Interaction volume radius: 5 \u00c5
Interaction volume height: 20 \u00c5
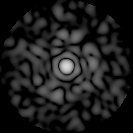
Disorder parameter: 0.8128